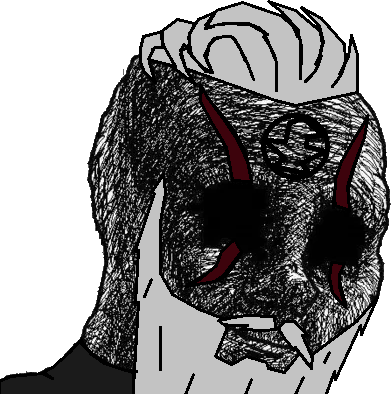
Label: 5_Withered_Wojak